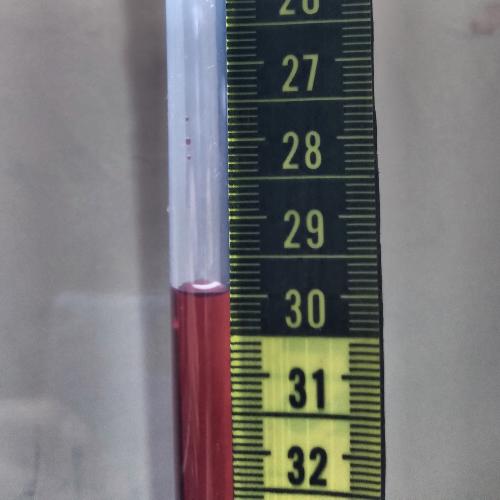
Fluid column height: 30.0 cm